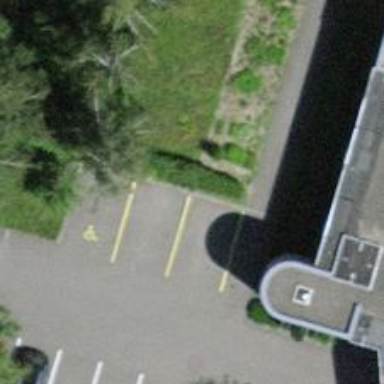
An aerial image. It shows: Charging station.